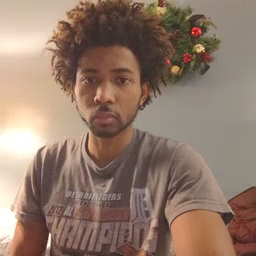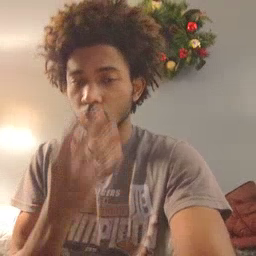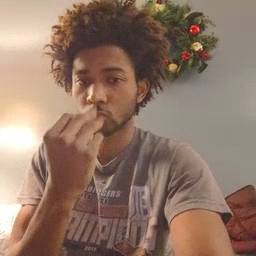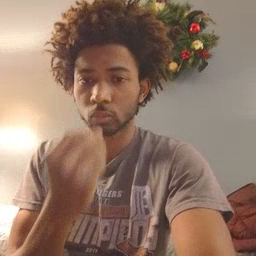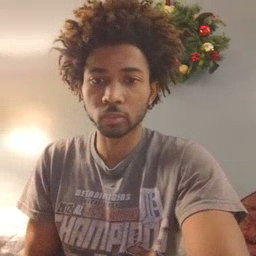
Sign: wolf